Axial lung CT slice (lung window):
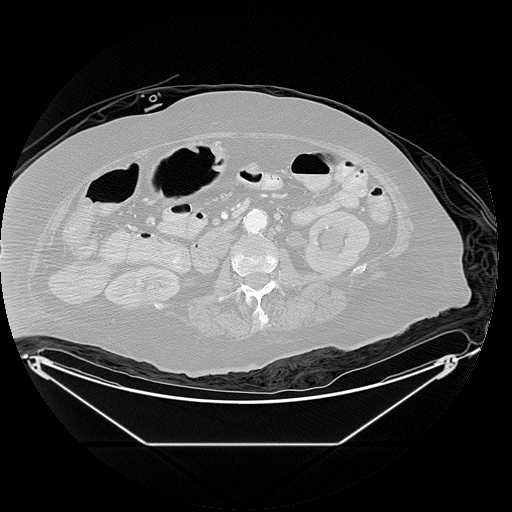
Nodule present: no